Question: I have a script that I wrote in PHP which scrapes data from a url.
Is it possible with jQuery to do an ajax call that, once a url is entered into an input field (There is a URL validation inside the script), it "Loads" until a successful url has been identified and the rest of the script can then run thus returning results once it is complete.
Below is an example of what I'm trying to describe:

What exactly should I look up to understand how to do this?
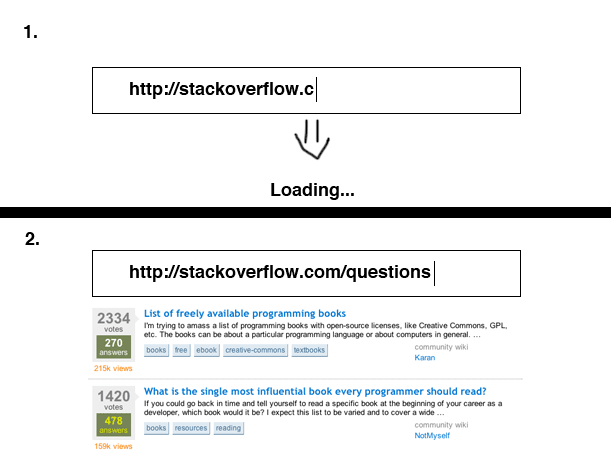
Answer: '''
$(document).ready(function(){
$('#search').keyUp(function(){
var v = $(this).val(); // Value currently in search box
if(v.length) $('#loader').show();
else $('#loader').hide();
var r = /(ftp|http|https):\/\/(\w+:{0,1}\w*@)?(\S+)(:[0-9]+)?(\/|\/([\w#!:.?+=&%@!\-\/]))?/ // Regex Pattern
if(r.test(v)) { // Yes, a valid url
// Do your $.ajax({}); request here
}
});
});
'''
'''
<input type="text" name="search" id="search" />
<p id="loader">Loading...</p>
'''